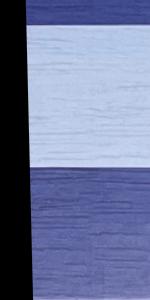
Label: Empty